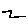
Label: zigzag